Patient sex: F
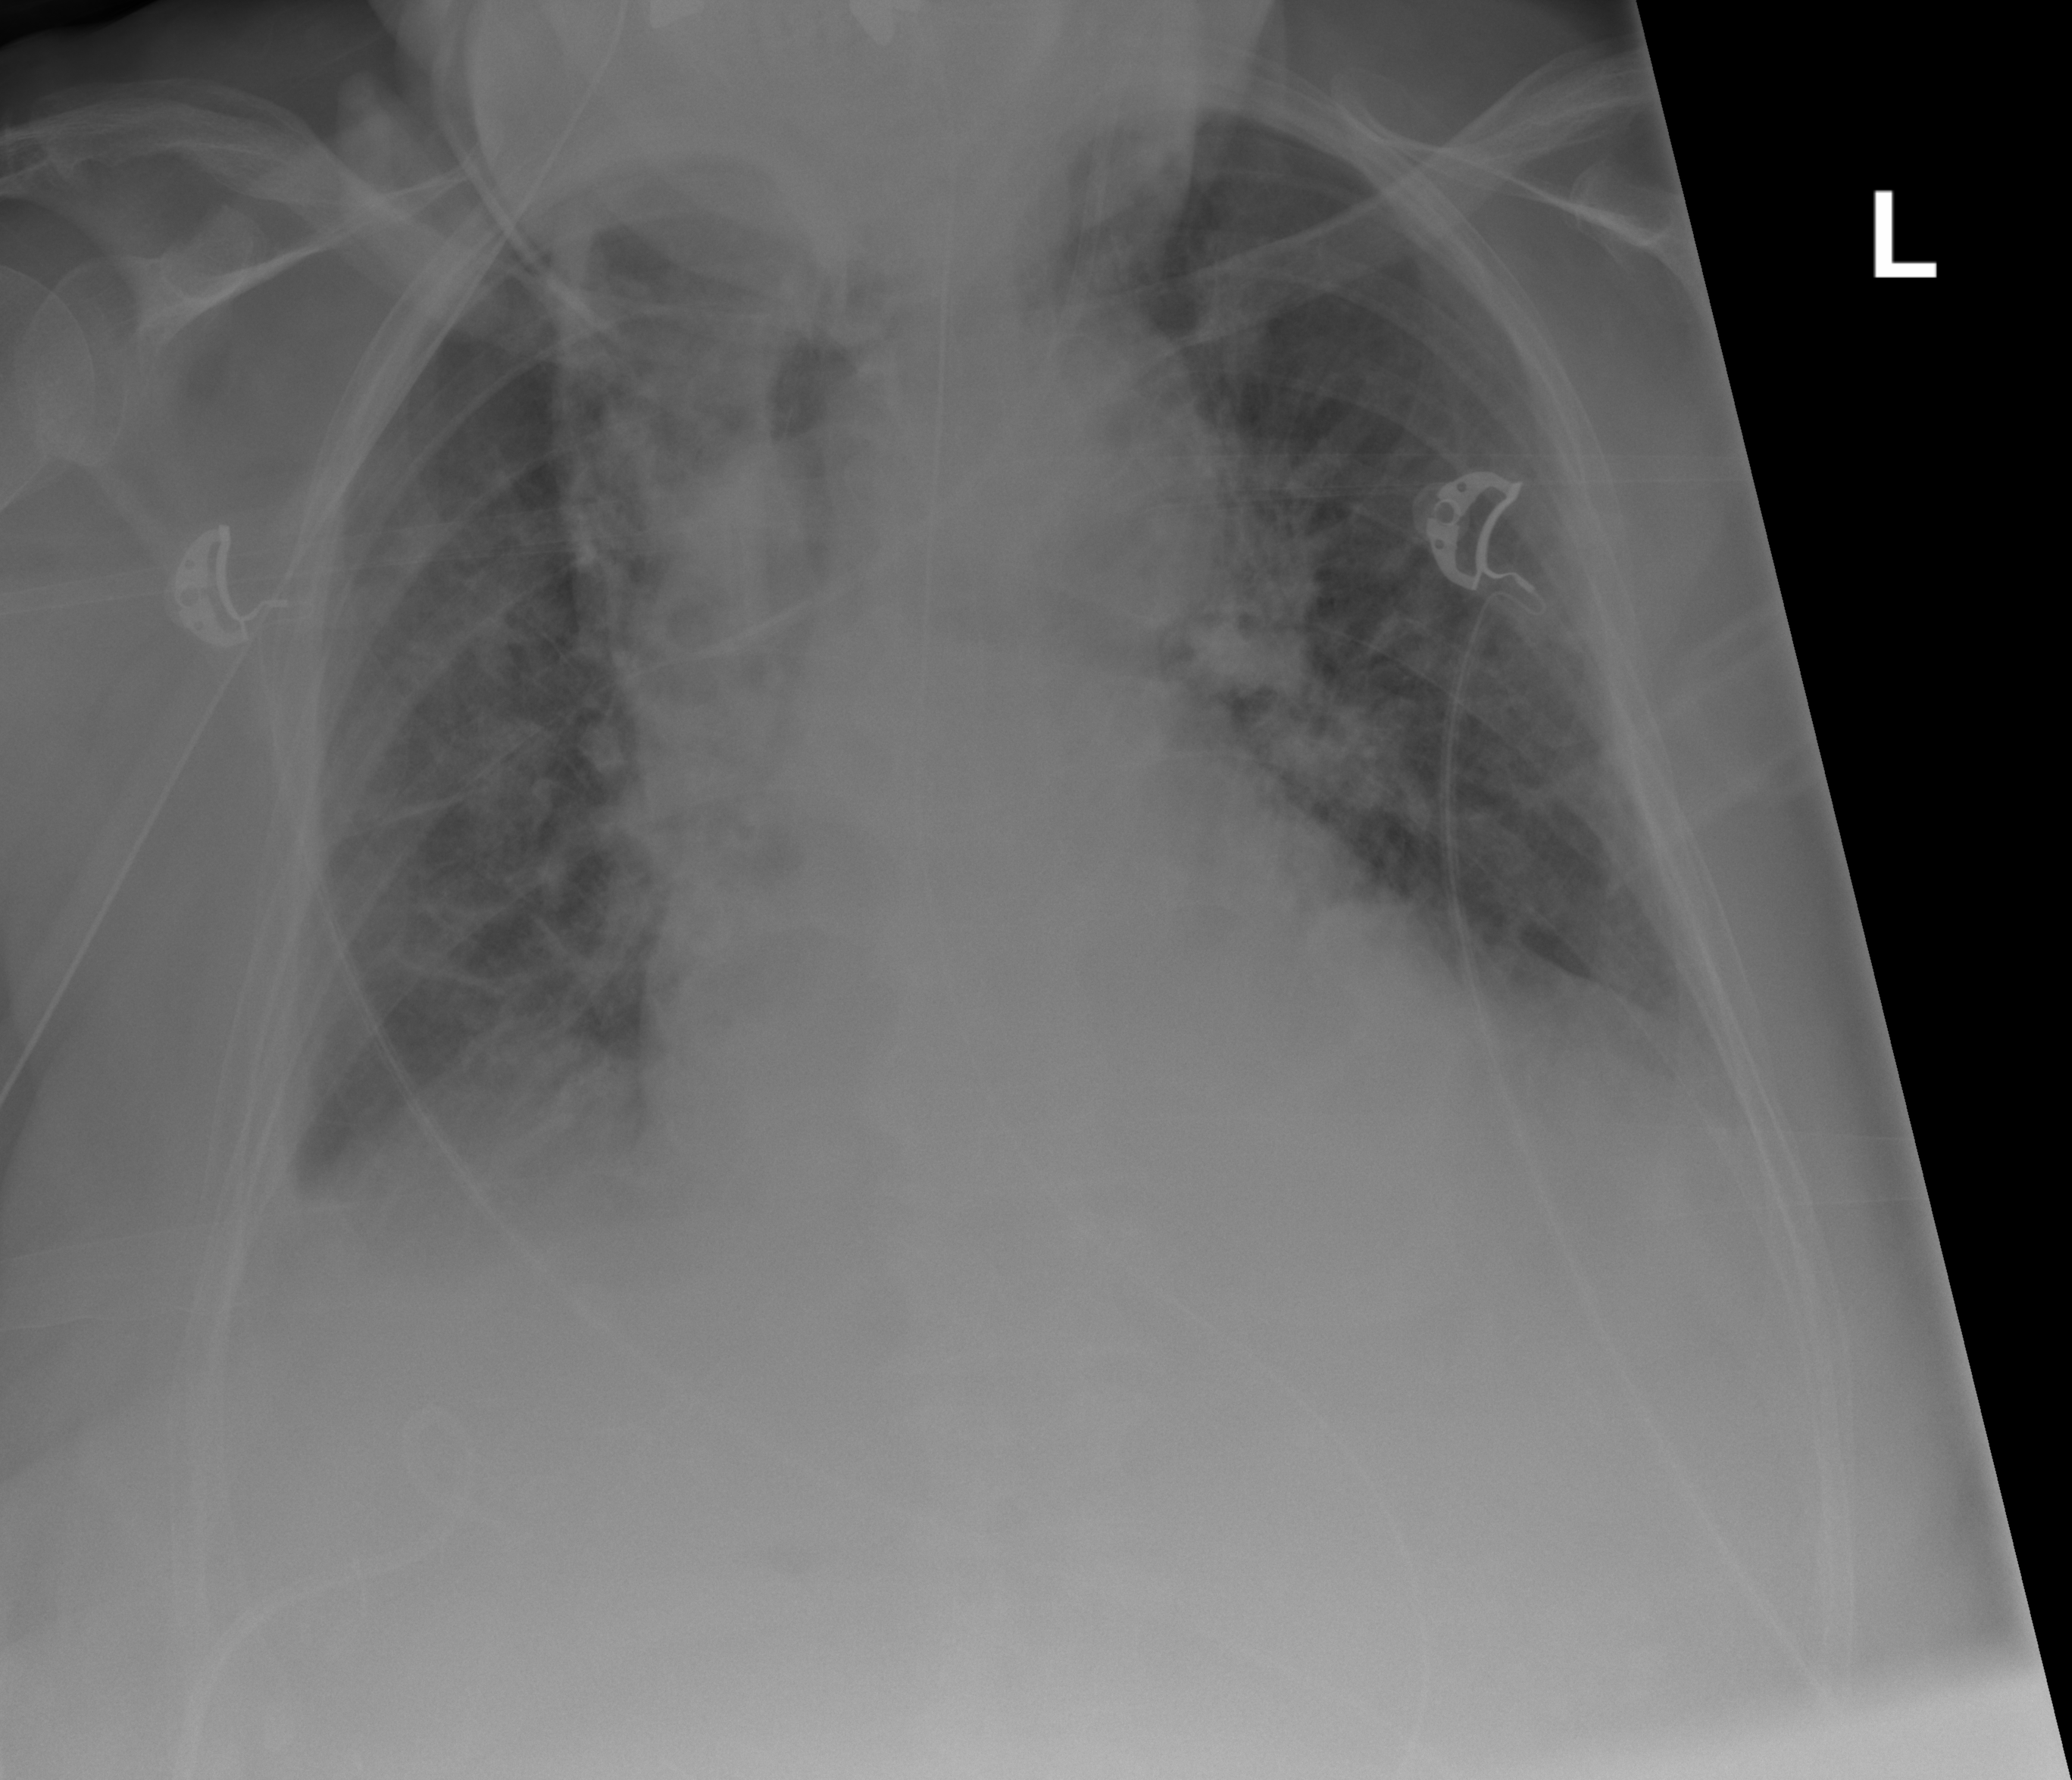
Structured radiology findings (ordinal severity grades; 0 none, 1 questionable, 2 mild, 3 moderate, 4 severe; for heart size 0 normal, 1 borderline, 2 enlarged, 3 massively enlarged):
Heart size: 2
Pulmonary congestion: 2
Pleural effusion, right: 2
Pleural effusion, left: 0
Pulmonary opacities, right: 2
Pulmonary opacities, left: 2
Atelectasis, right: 2
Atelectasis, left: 2